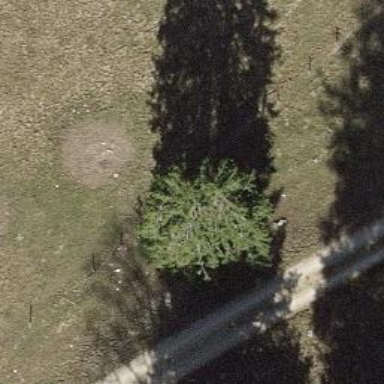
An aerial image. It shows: Single tag "natural: tree."